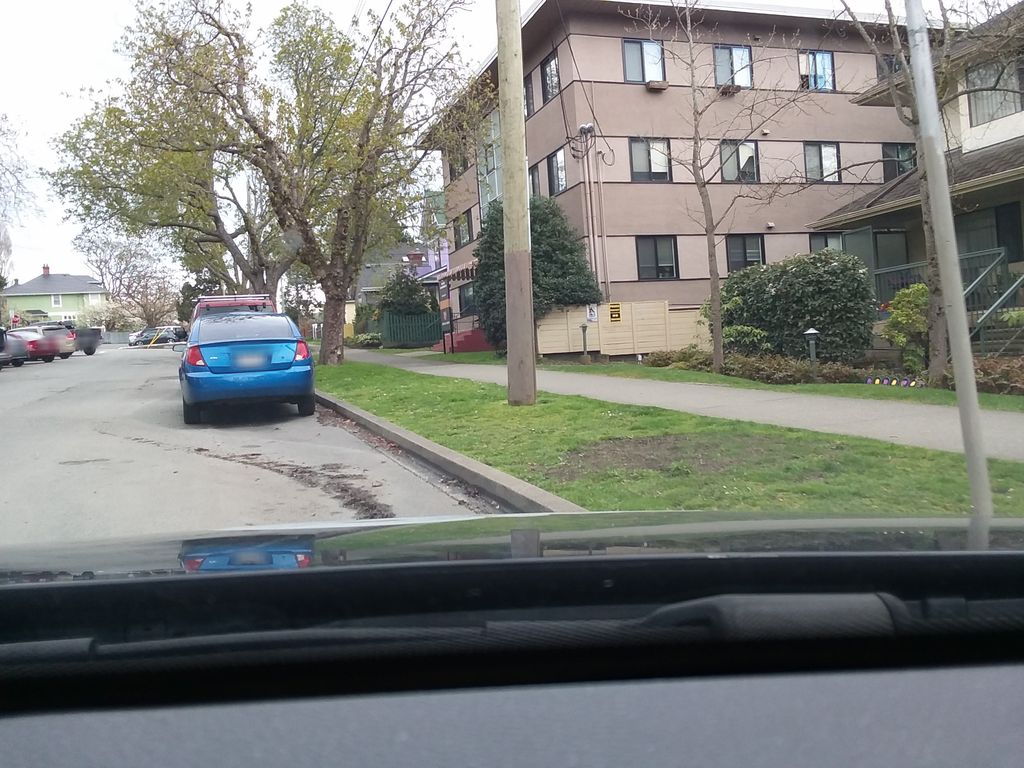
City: victoria